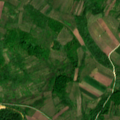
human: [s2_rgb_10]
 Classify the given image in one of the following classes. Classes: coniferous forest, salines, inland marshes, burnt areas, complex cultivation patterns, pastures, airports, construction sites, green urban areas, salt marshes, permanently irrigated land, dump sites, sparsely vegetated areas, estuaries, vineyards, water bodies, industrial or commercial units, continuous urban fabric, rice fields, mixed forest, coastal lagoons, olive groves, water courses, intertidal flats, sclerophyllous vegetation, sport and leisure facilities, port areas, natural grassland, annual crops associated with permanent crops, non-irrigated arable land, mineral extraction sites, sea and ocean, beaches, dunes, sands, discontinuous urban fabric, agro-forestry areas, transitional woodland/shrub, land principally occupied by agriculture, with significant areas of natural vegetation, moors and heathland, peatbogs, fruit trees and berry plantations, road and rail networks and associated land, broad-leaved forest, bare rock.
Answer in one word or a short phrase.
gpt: complex cultivation patterns, land principally occupied by agriculture, with significant areas of natural vegetation